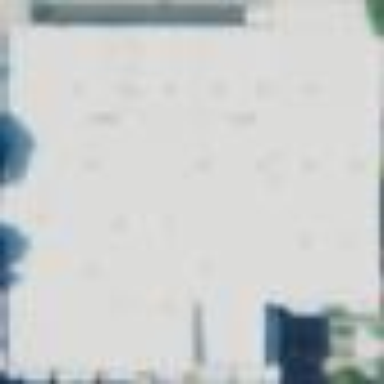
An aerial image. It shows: Commercial building.